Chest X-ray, PA view. Patient: 61 years old, sex F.
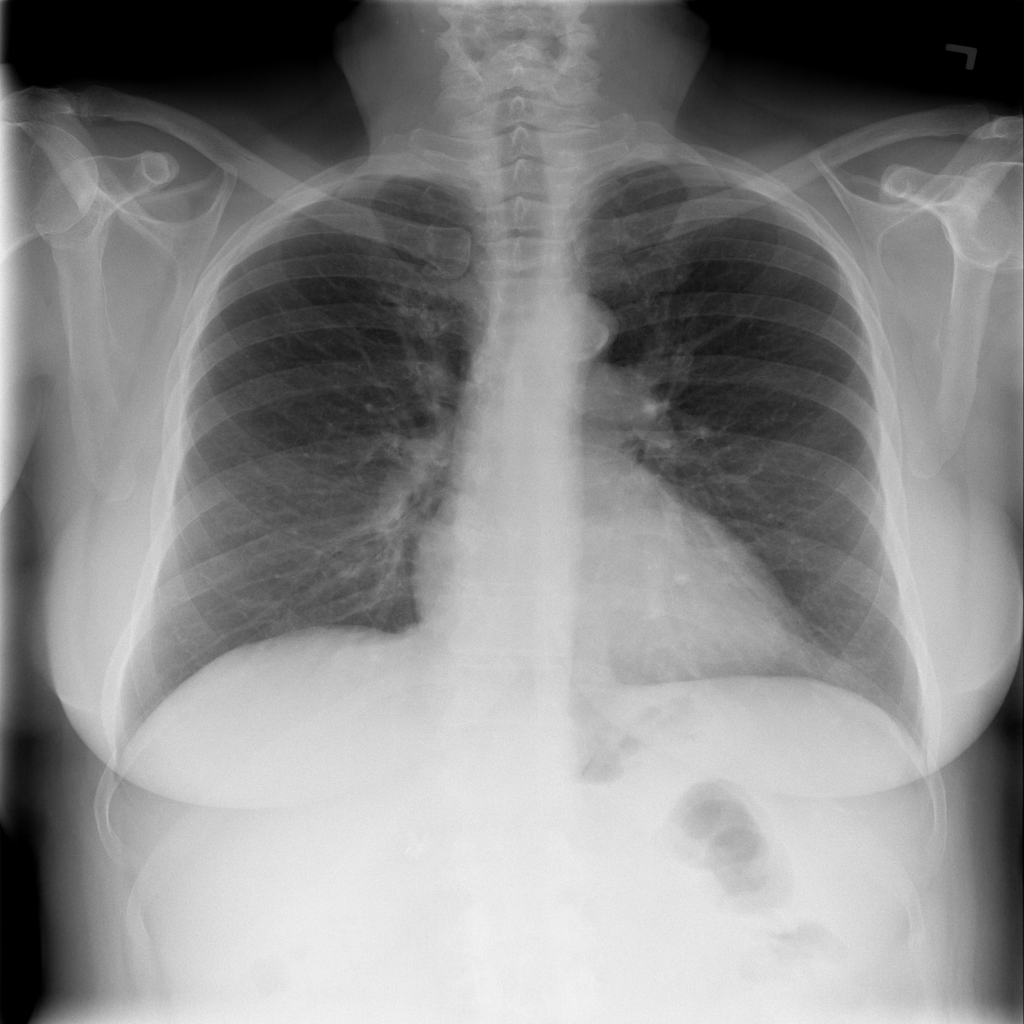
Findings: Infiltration